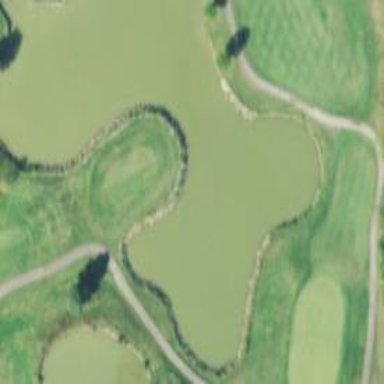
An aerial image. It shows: Water hazard on golf course.